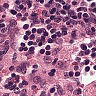
Metastatic tissue present: no